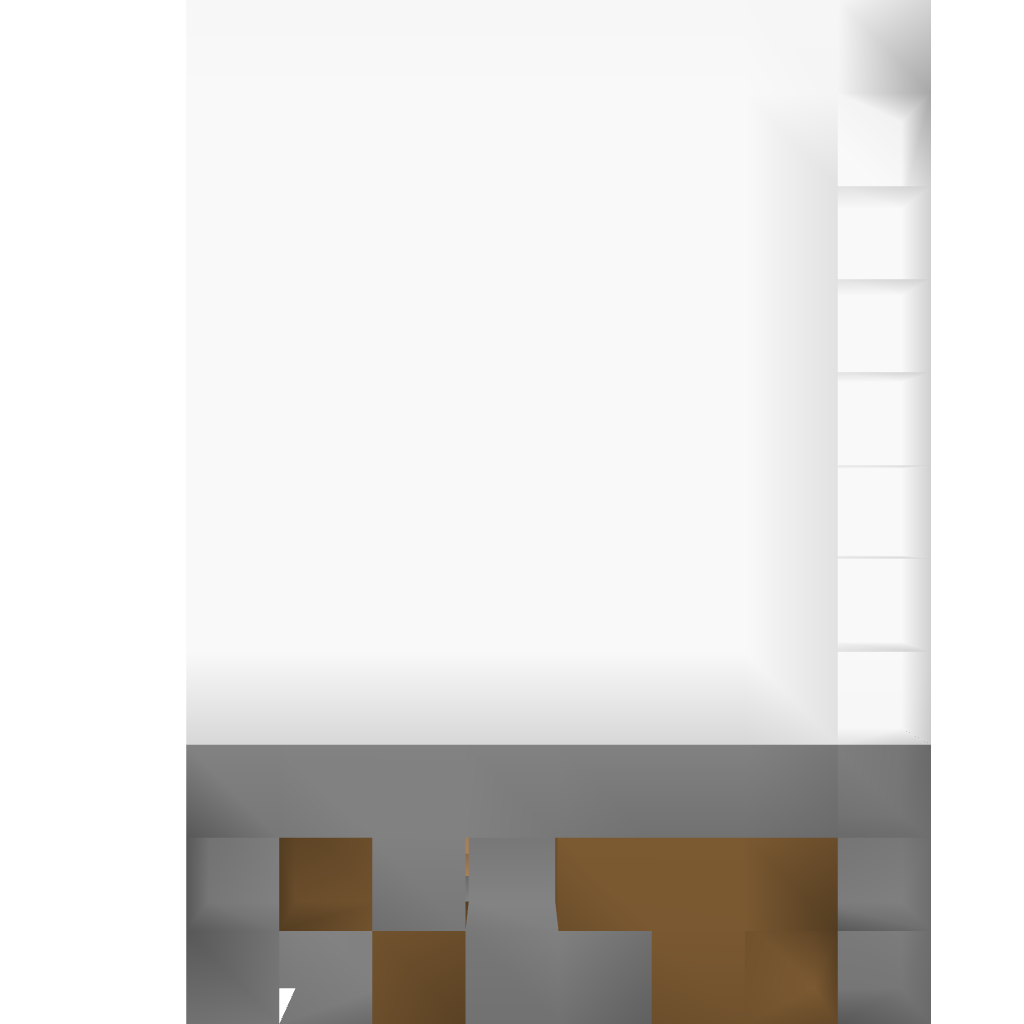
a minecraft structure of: Pig Farm bad low quality